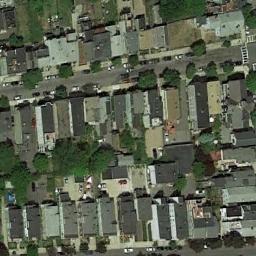
Label: residential